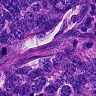
Metastatic tissue present: yes